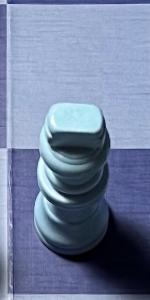
Label: King_White